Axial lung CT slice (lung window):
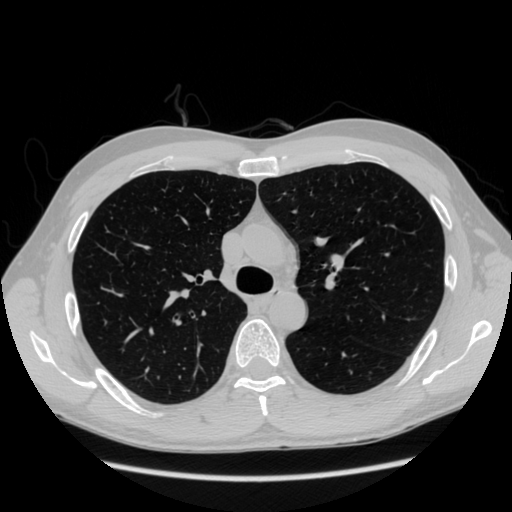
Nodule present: no